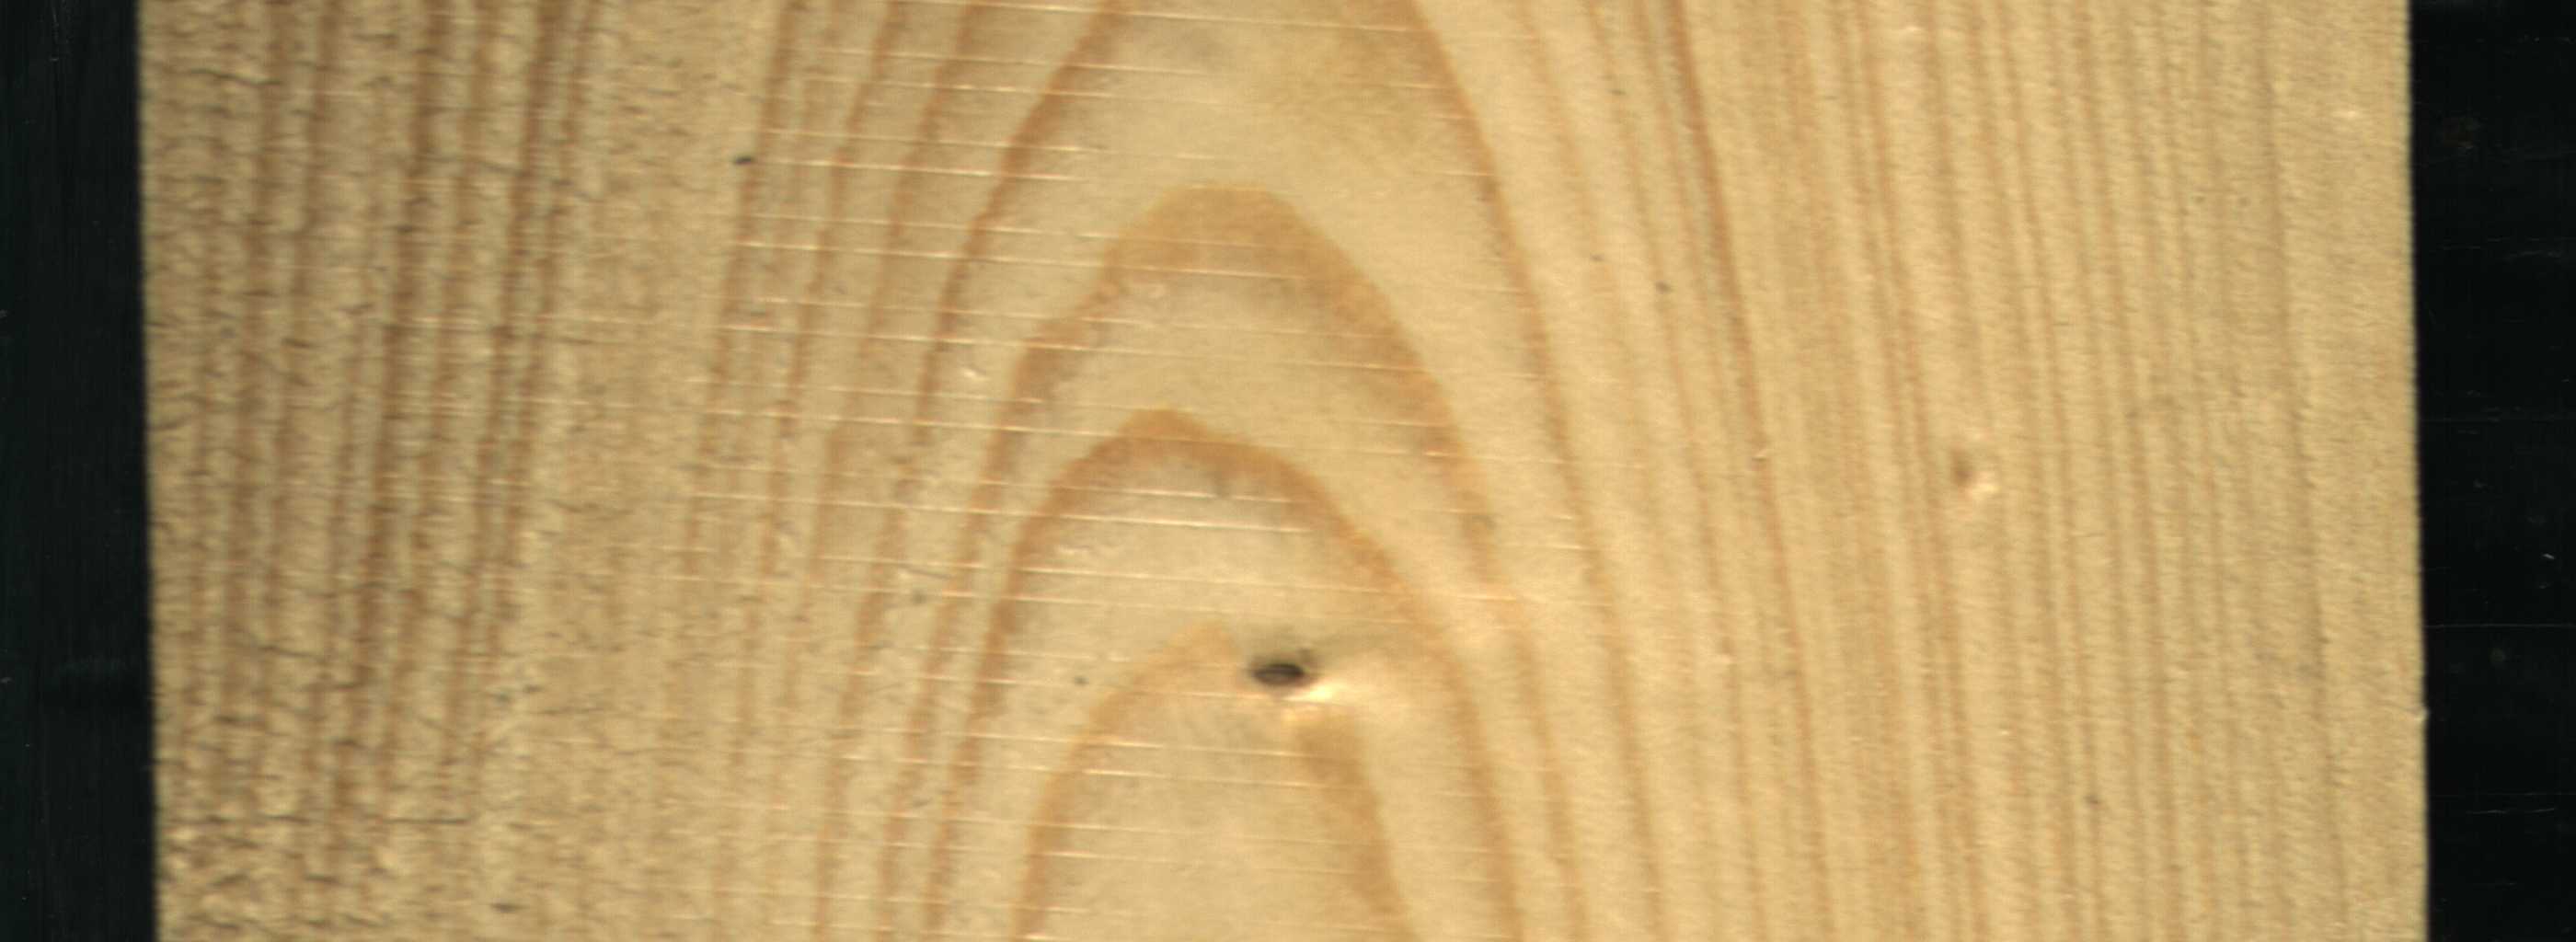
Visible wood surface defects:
Live_Knot